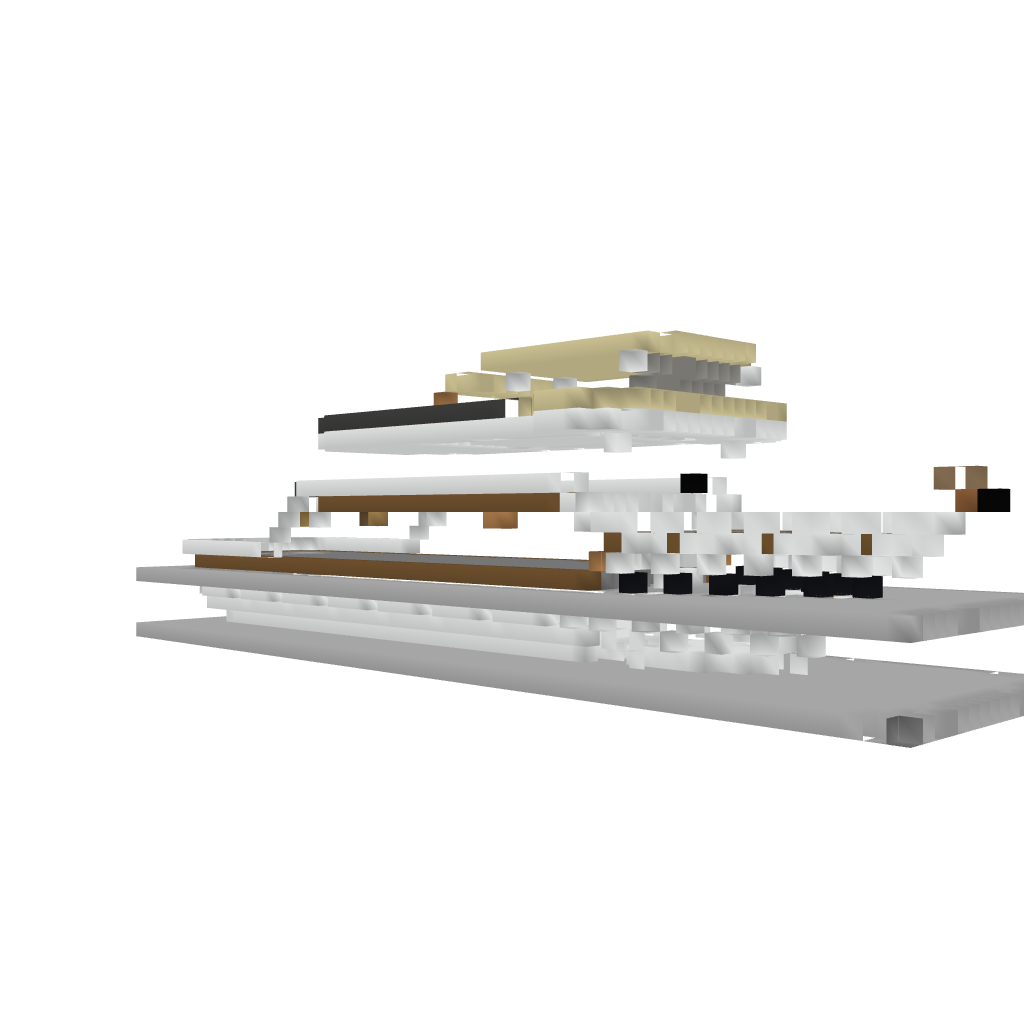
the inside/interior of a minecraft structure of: Medium Sized Ship